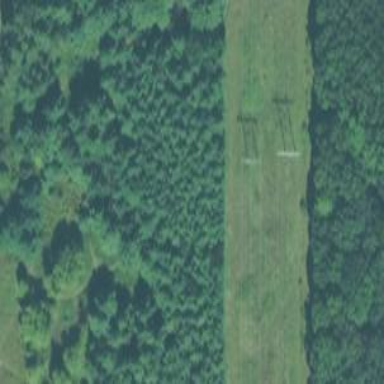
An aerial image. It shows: H-frame power tower design.